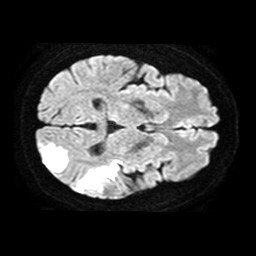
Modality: TRACE
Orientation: axial
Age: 48
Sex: female
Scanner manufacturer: philips
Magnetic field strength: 1.5 T
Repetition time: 3.394 s
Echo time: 0.09411 s